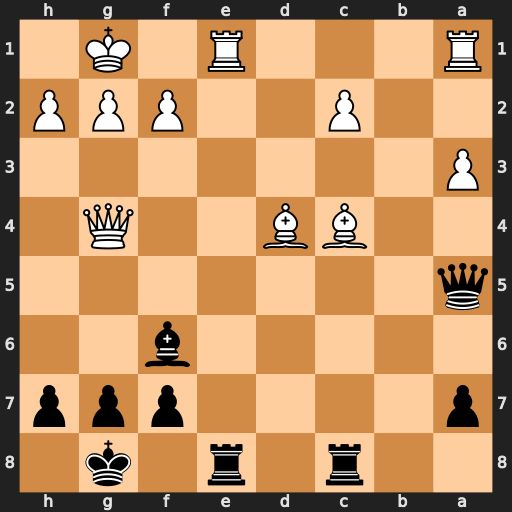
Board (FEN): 2r1r1k1/p4ppp/5b2/q7/2BB2Q1/P7/2P2PPP/R3R1K1
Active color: b
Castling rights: -
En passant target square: -
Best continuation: Rxe1+ Bf1 Rc4 Rxe1 Qxe1